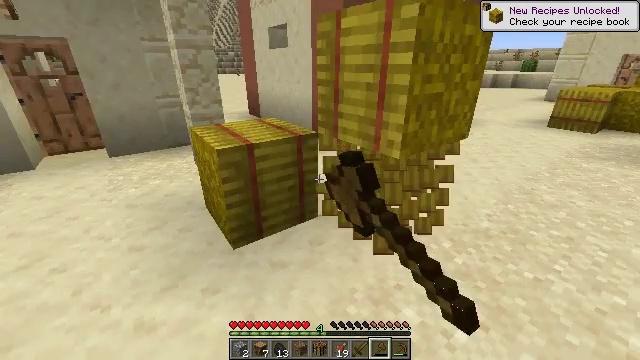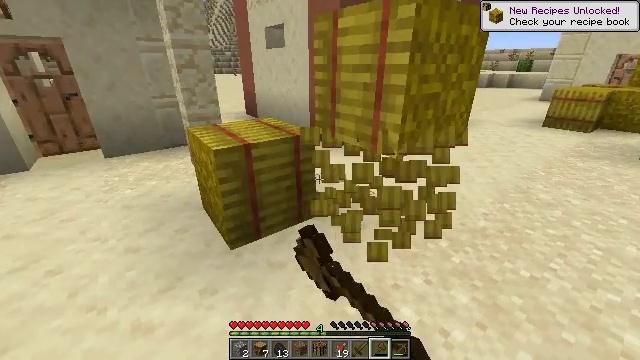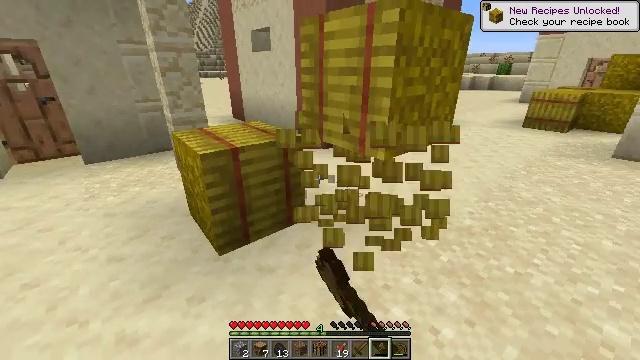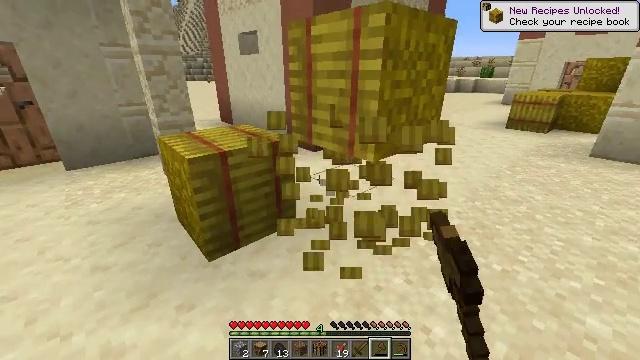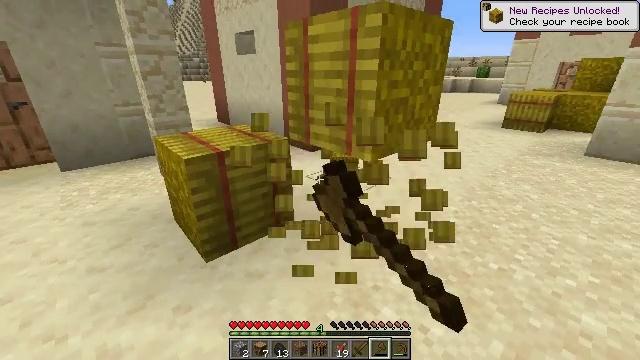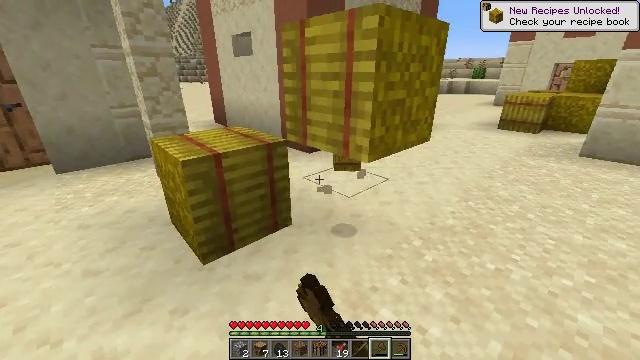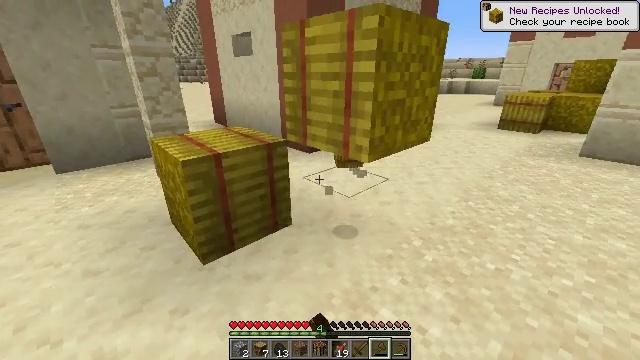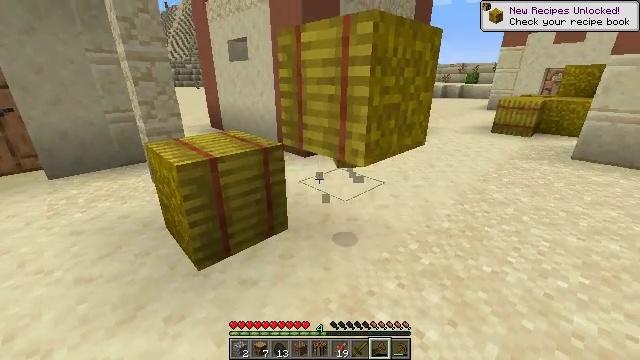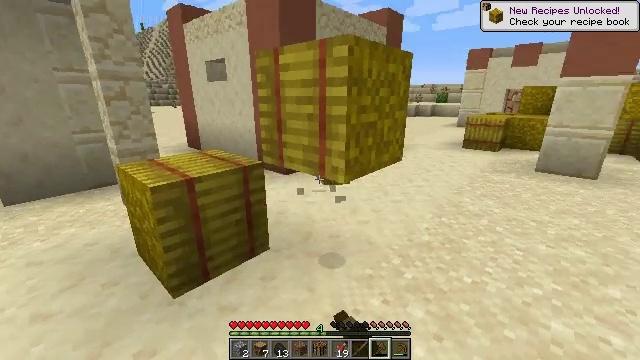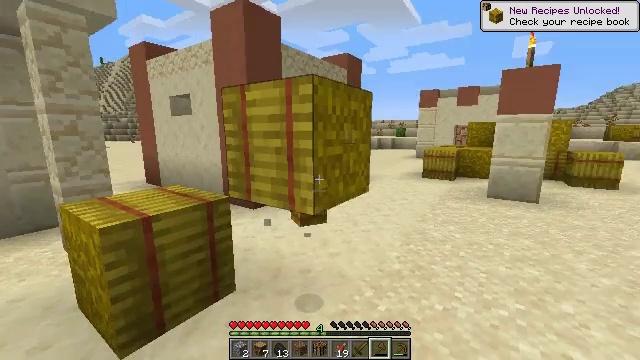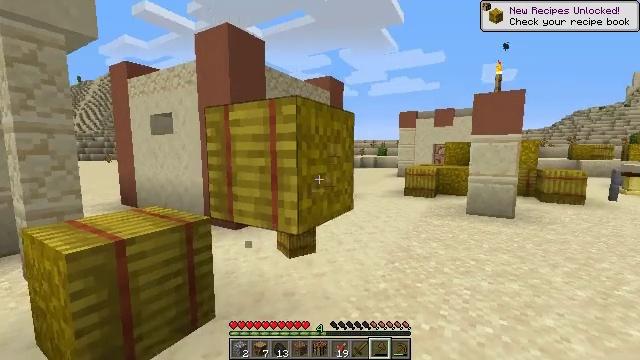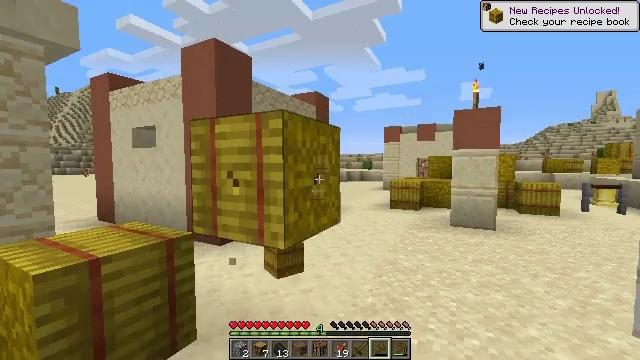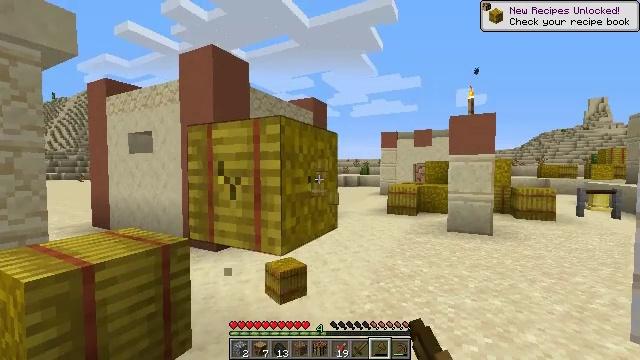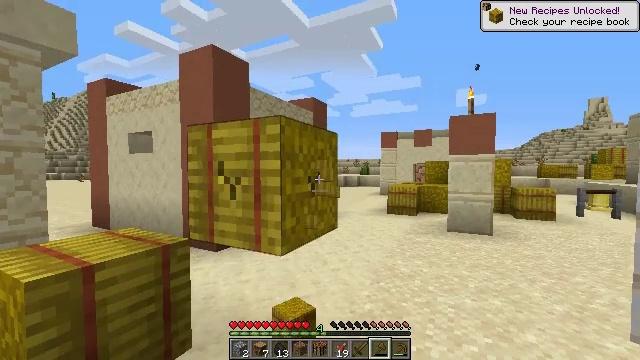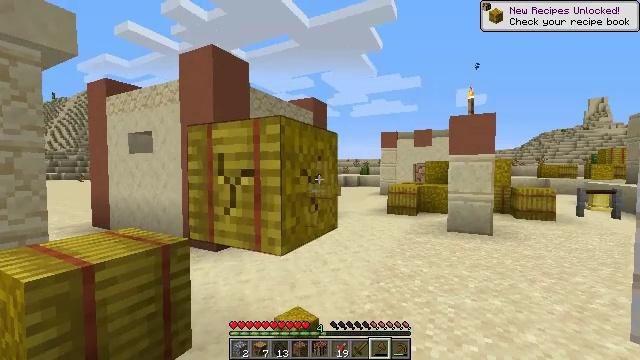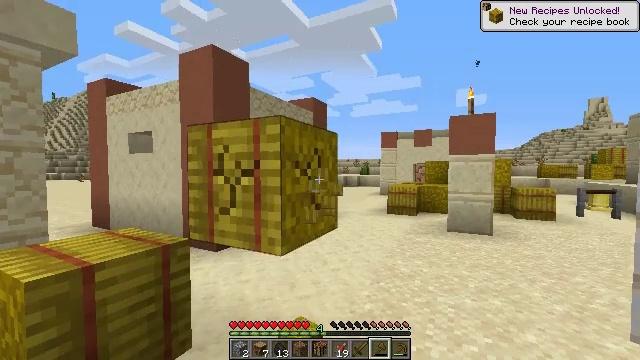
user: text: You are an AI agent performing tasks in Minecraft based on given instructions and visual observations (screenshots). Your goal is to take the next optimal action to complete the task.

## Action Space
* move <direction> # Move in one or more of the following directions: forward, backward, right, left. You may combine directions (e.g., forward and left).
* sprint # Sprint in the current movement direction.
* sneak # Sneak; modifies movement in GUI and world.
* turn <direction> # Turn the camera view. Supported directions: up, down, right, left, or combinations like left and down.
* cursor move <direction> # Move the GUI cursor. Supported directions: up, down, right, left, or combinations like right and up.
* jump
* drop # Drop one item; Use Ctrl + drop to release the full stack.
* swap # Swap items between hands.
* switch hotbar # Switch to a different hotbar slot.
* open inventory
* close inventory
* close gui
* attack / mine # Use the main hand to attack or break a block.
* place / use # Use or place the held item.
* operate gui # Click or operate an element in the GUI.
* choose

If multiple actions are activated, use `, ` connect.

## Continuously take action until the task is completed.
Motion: motion action
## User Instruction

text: Break the hay block to collect it.
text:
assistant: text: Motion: attack / mine
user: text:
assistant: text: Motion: turn right, attack / mine
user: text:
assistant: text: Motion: turn right, attack / mine
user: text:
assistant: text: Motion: attack / mine
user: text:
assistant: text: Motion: attack / mine
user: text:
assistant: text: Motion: attack / mine
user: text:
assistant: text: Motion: attack / mine
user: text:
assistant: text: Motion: turn right and up, attack / mine
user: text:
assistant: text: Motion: turn right and up, attack / mine
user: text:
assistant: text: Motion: turn right and up, attack / mine
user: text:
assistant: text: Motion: turn right and up, attack / mine
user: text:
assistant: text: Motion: turn up, attack / mine
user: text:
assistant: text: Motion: attack / mine
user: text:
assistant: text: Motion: attack / mine
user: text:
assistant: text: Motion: attack / mine
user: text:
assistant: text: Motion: attack / mine
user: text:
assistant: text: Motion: attack / mine
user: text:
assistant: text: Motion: attack / mine
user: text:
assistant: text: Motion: attack / mine
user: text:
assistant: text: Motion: attack / mine
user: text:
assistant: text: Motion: attack / mine
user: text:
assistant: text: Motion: attack / mine
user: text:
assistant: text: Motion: attack / mine
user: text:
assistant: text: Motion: attack / mine
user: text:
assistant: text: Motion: turn left, attack / mine
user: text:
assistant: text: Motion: attack / mine
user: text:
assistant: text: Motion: attack / mine
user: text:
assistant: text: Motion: attack / mine
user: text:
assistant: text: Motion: attack / mine
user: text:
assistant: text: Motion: attack / mine